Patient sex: M
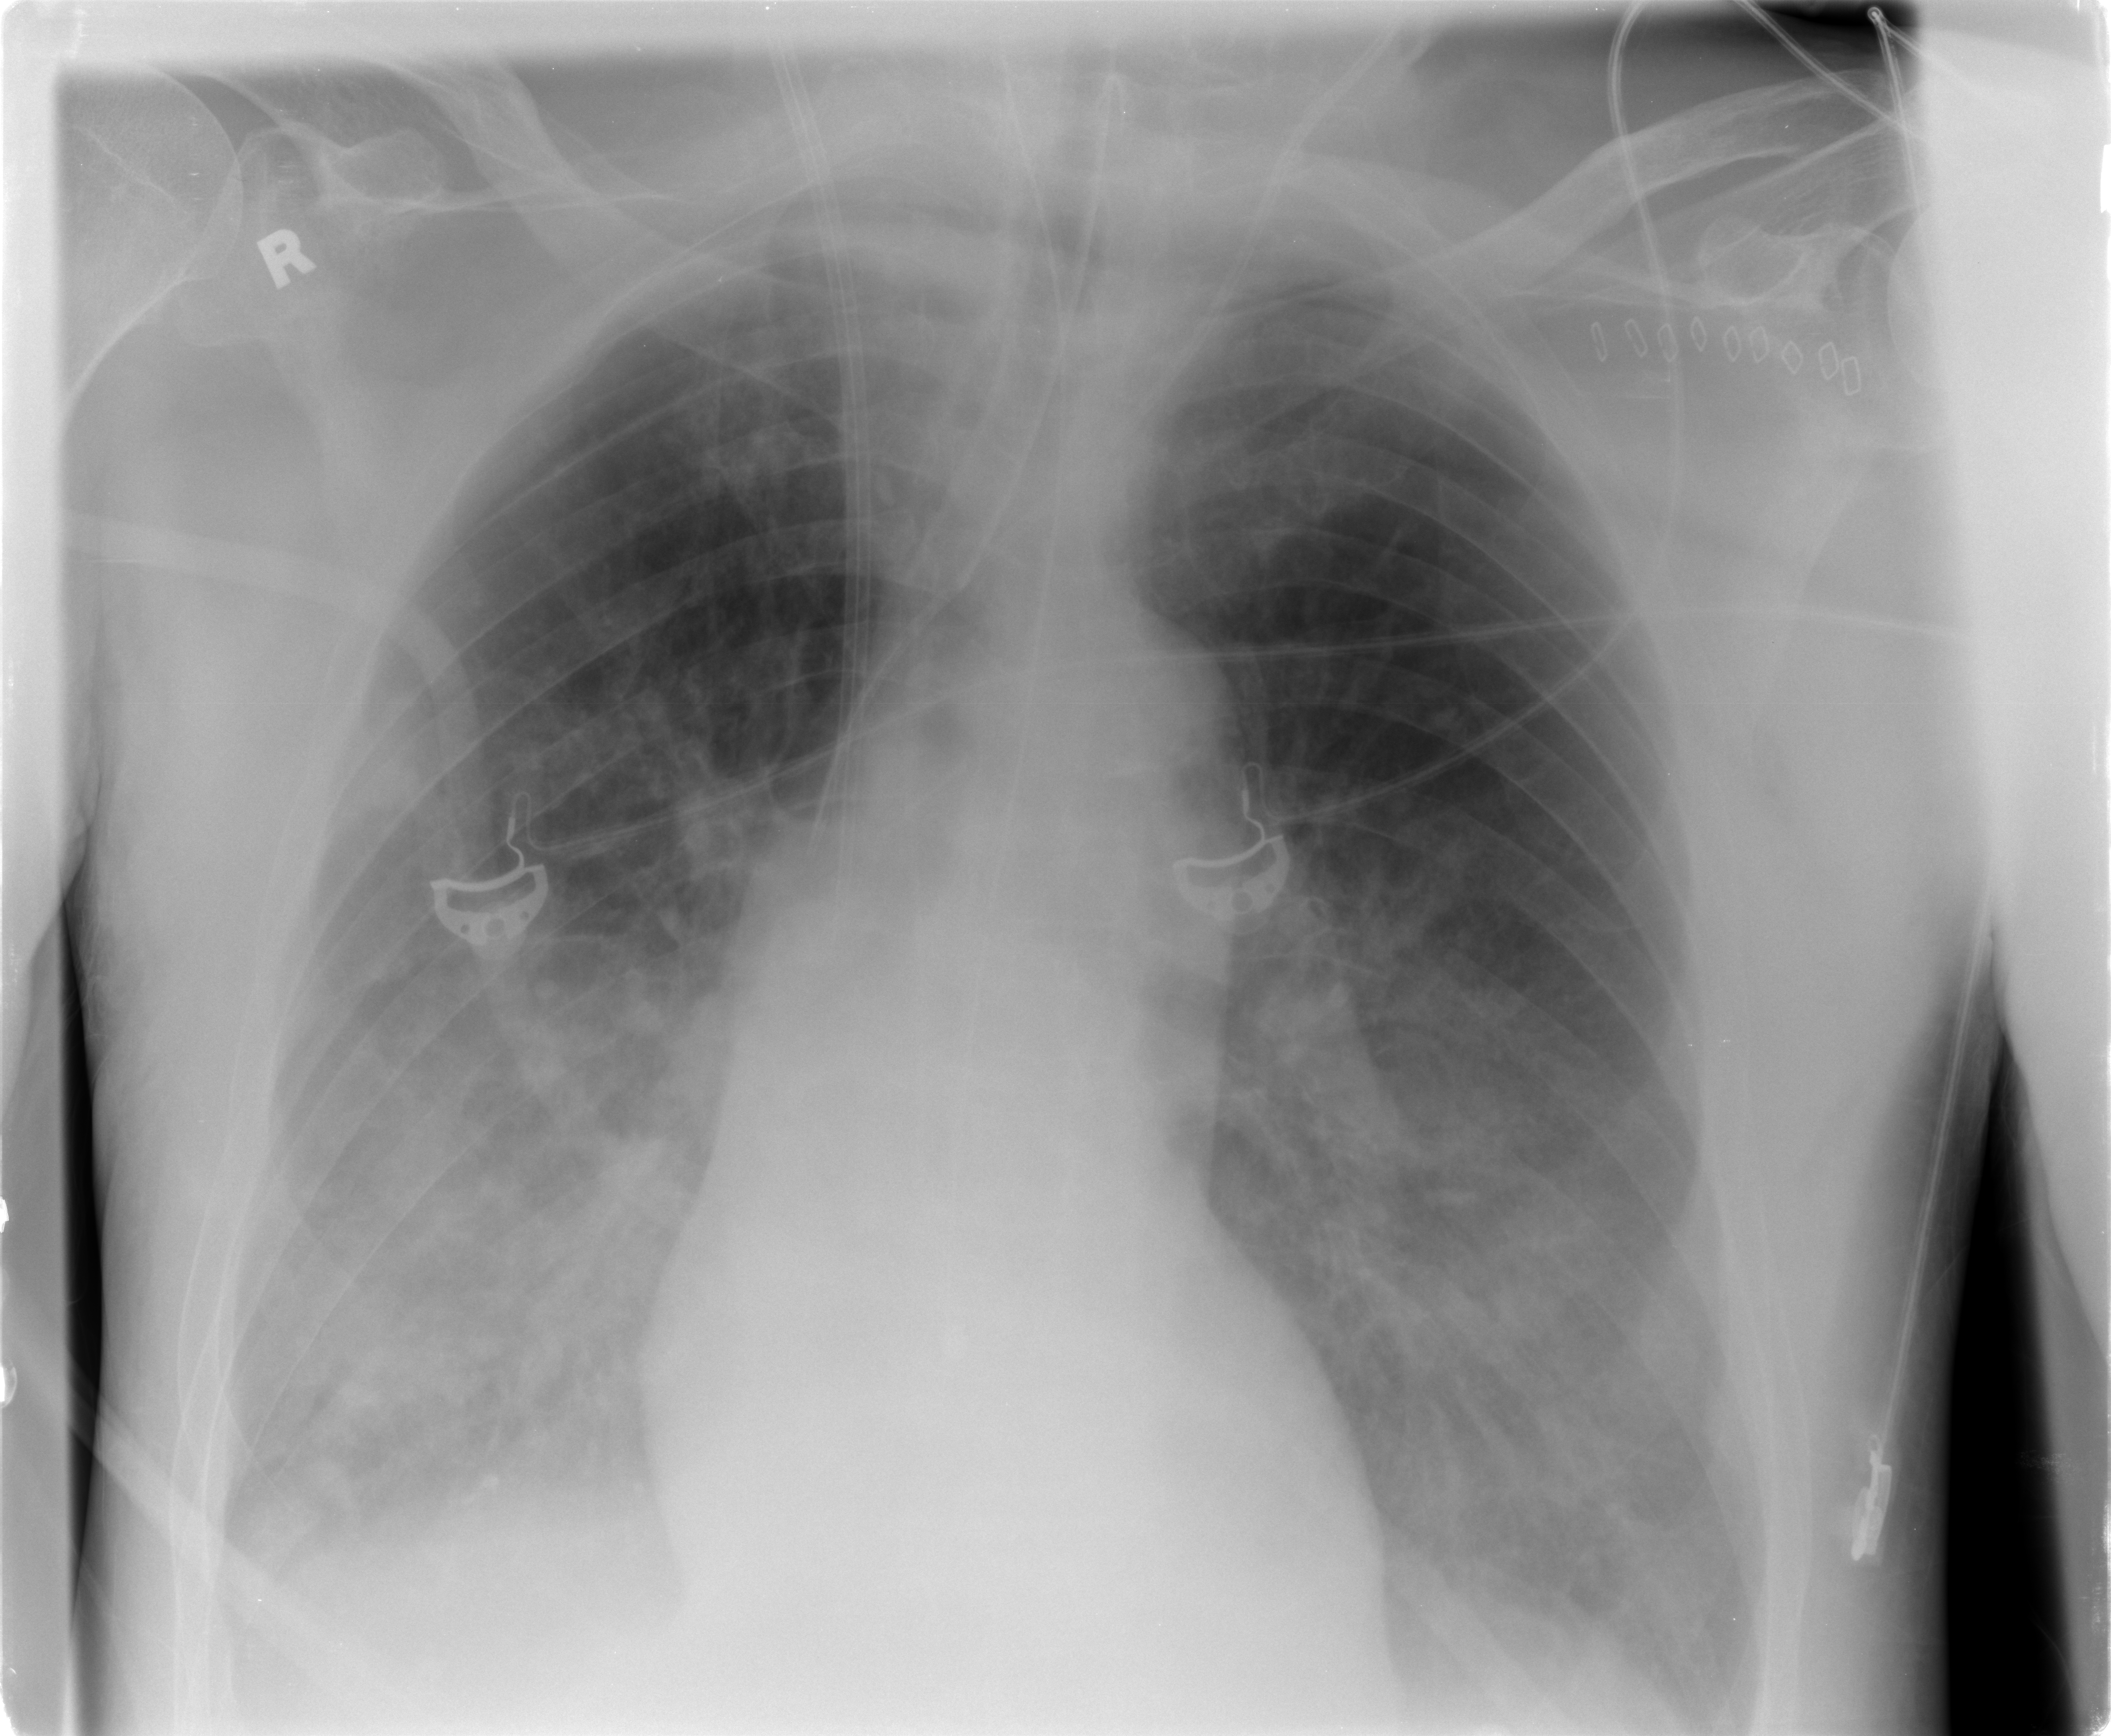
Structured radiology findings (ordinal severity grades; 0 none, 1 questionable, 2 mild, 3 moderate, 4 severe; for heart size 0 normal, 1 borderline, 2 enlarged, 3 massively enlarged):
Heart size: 0
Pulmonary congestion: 0
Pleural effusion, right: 2
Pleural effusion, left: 2
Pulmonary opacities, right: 3
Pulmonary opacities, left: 3
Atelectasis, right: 2
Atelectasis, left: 1